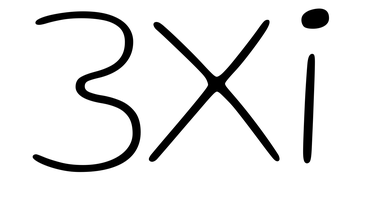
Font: Gluten_Thin